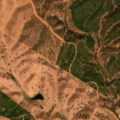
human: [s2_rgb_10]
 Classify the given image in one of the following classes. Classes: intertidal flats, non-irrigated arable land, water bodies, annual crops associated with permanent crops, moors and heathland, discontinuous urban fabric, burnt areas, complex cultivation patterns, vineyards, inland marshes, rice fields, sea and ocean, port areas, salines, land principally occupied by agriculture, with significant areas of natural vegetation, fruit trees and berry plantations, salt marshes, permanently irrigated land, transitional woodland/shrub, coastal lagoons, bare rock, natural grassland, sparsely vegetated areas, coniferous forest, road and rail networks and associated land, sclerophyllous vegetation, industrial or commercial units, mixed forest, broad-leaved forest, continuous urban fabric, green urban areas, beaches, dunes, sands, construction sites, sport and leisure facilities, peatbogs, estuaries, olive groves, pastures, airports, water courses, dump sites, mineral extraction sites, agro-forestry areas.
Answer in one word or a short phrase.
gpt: non-irrigated arable land, pastures, coniferous forest, transitional woodland/shrub